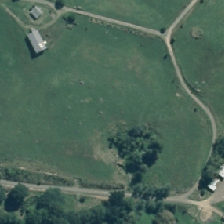
Land cover: low_producing_grassland